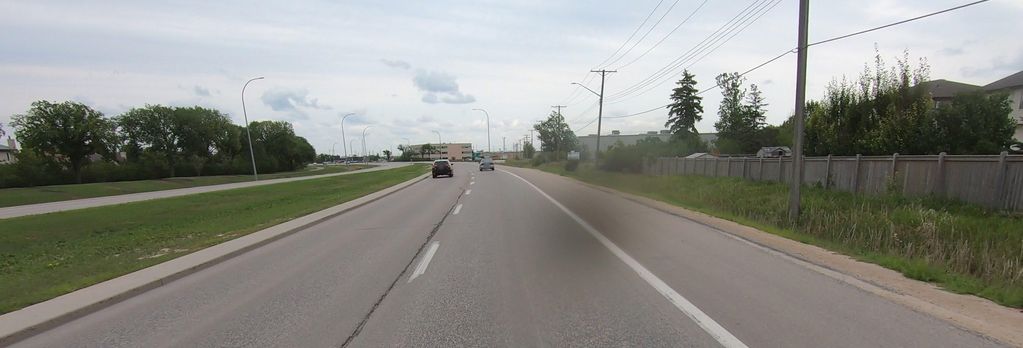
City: winnipeg